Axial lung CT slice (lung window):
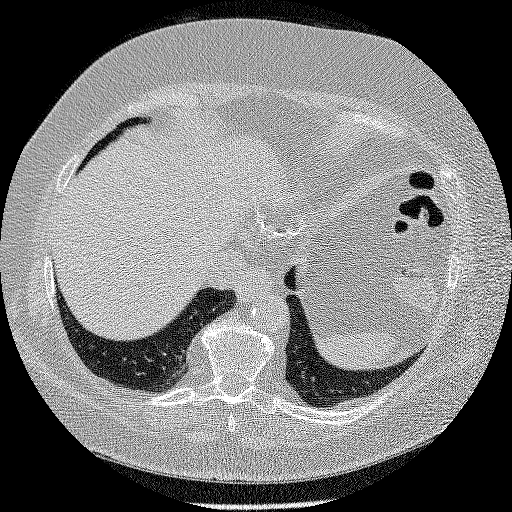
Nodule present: no